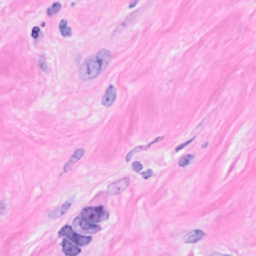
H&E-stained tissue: Breast